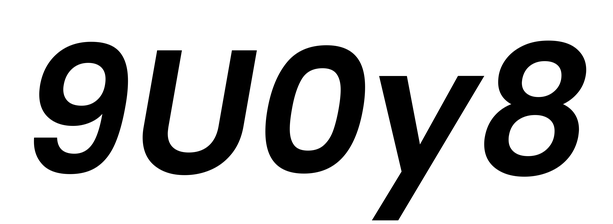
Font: Poppins-SemiBoldItalic